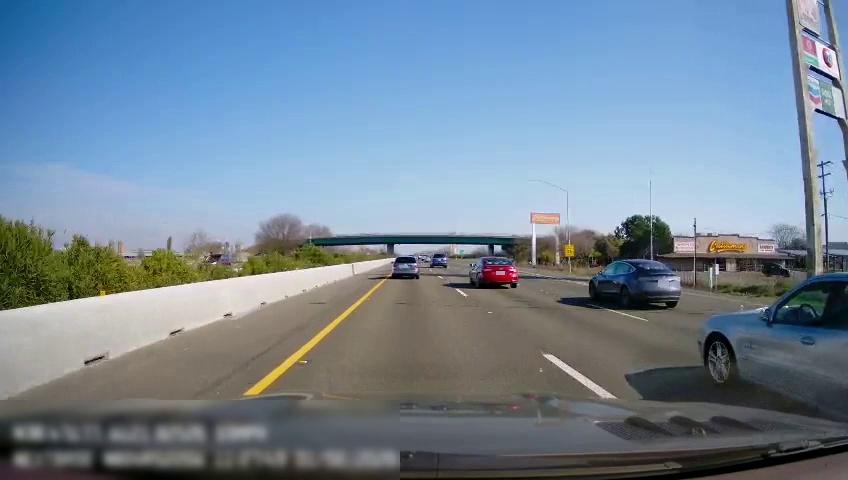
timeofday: Day
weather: Sunny
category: Drivable Space
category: Vehicles | Truck
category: Vehicles | SUV
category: Vehicles | Car
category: Vehicles | Car
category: Vehicles | SUV
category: Vehicles | Car
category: Lanes | Current Lane
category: Lanes | Current Lane
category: Lanes | Alternate Lane
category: Lanes | Alternate Lane
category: Traffic | Signs